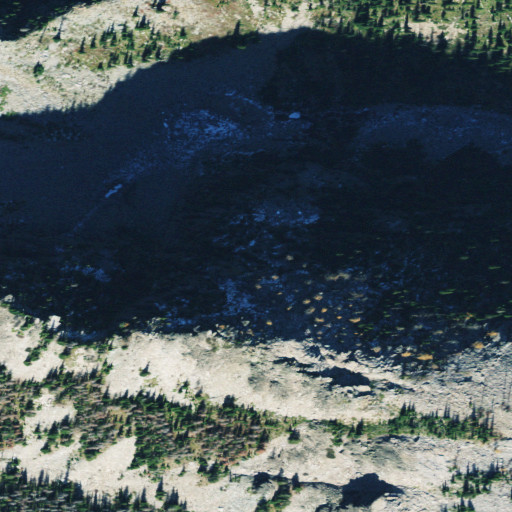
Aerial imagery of mountain in Montana named East Fork Peak containing evergreen forest, grassland, shrub, and barren land